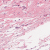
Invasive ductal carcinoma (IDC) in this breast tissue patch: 0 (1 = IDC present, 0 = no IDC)